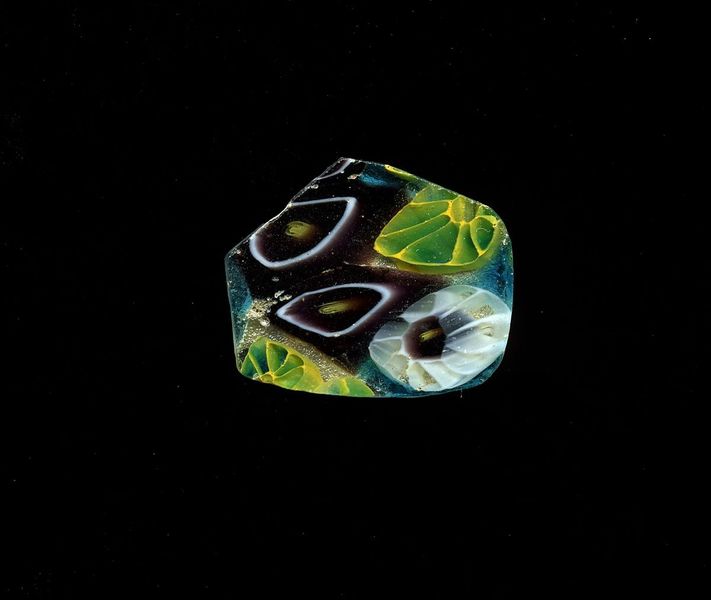
Titel: Mosaikglasfragment
Standort: Hamburg
Institution: Museum für Kunst und Gewerbe Hamburg
Schlagwörter: weiß, gelb, bunt, glas, schwarz, antike, technik, mosaik, wandschmuck, kaiserzeit, blumenornamente, bodenbeläge, frühe kaiserzeit, prinzipat, römische, millefiori, mittlere, späte